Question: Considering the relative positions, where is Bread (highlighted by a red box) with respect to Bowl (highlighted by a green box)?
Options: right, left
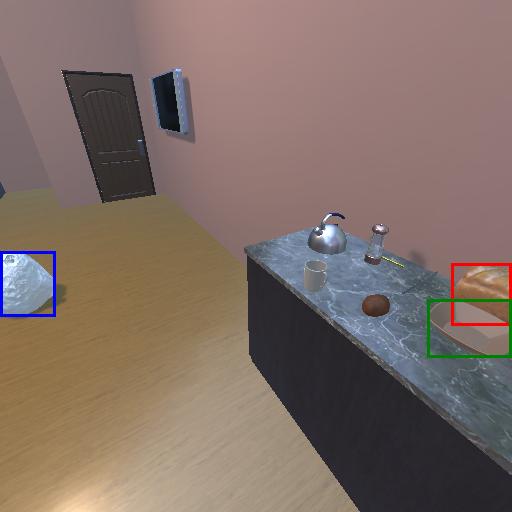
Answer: right